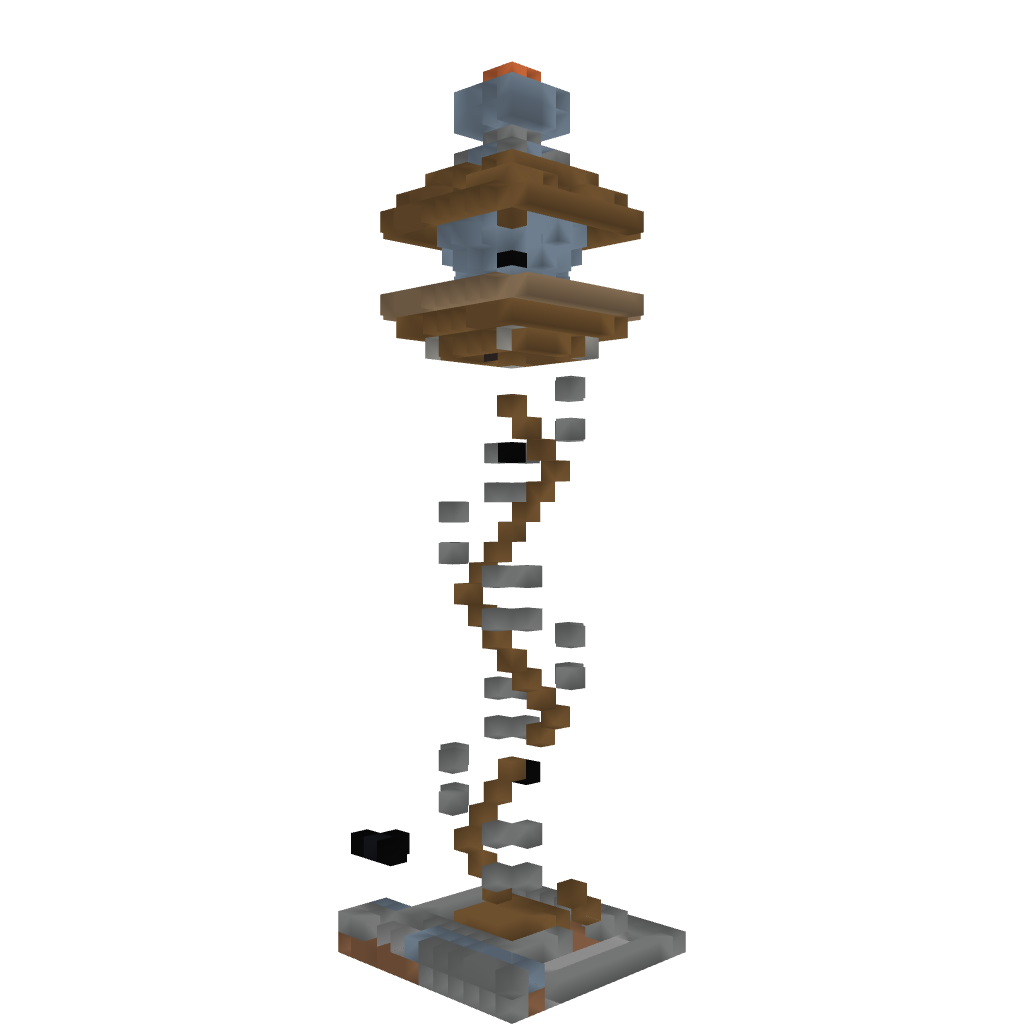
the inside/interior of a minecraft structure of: Wood and Stone Watchtower